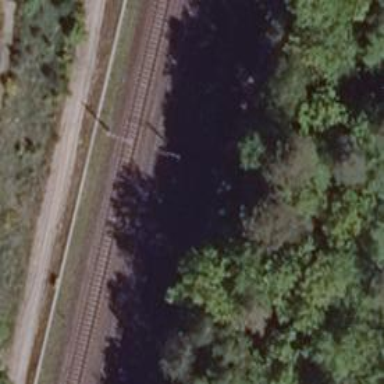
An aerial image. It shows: Single railway track with electrified contact line.